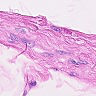
Metastatic tissue present: no